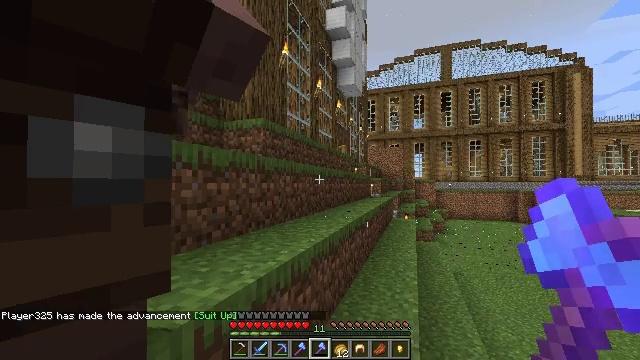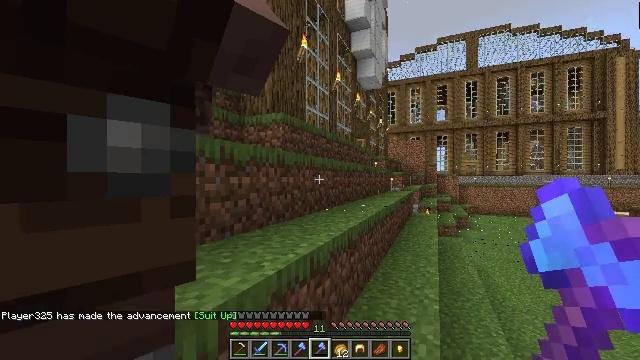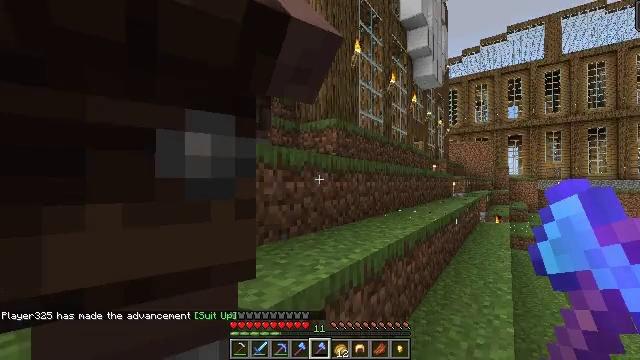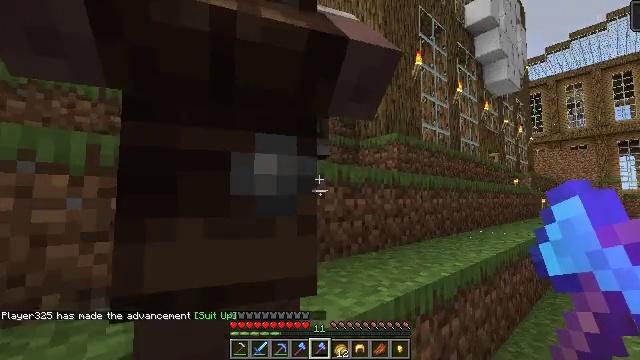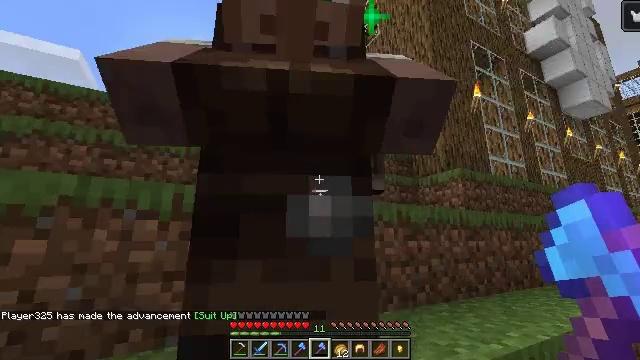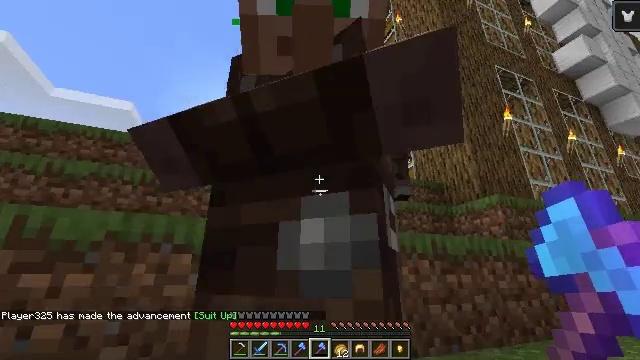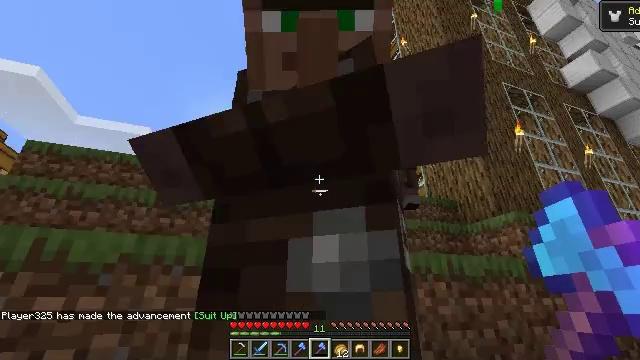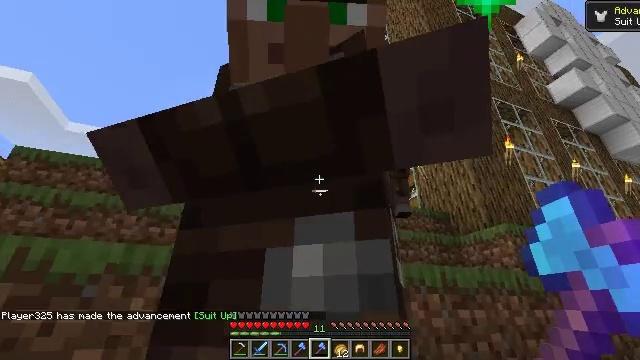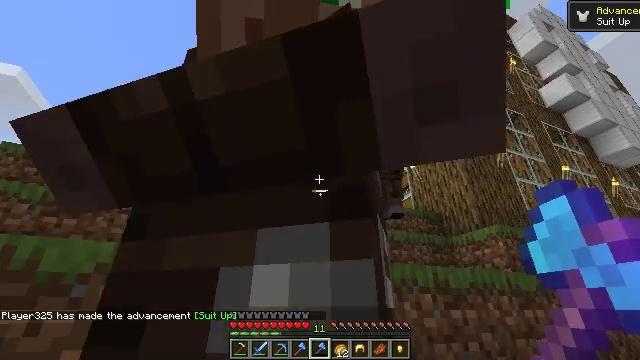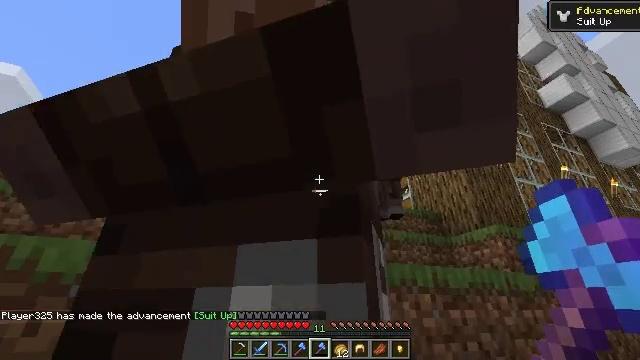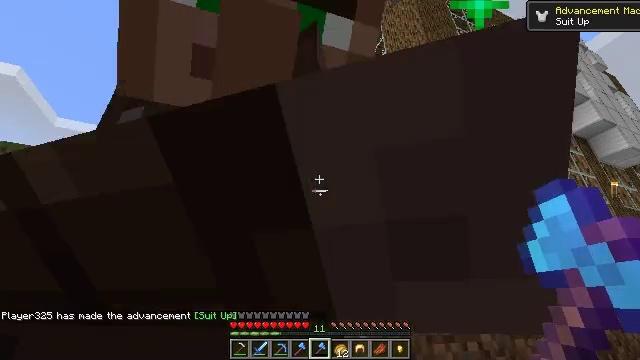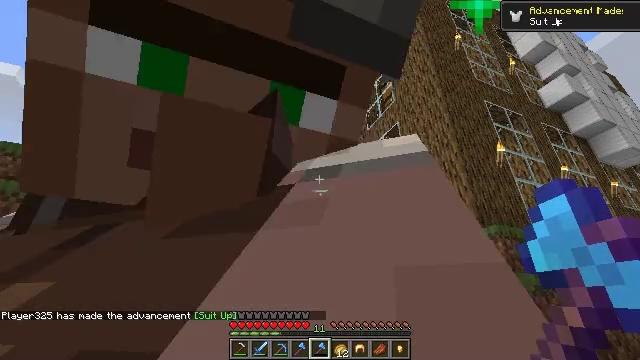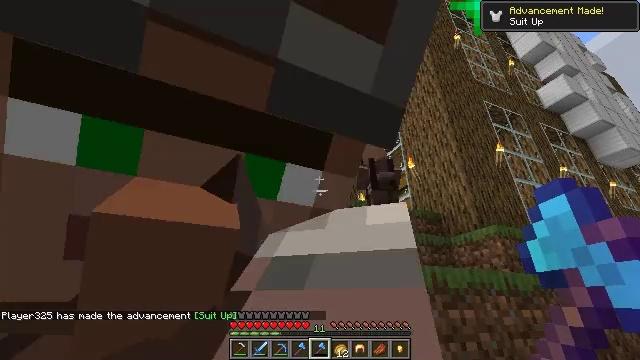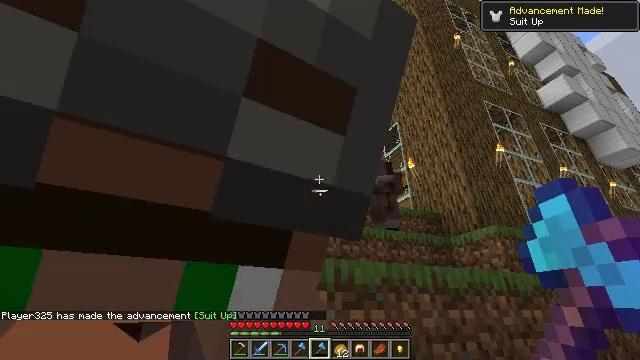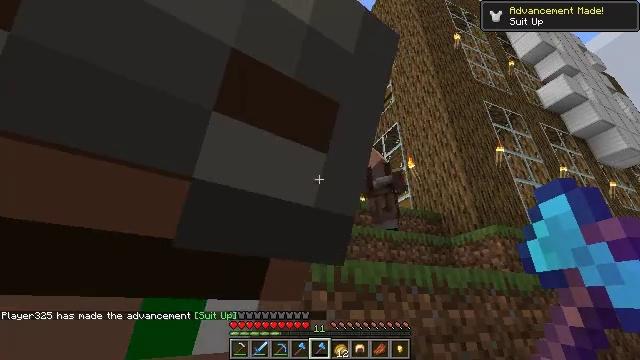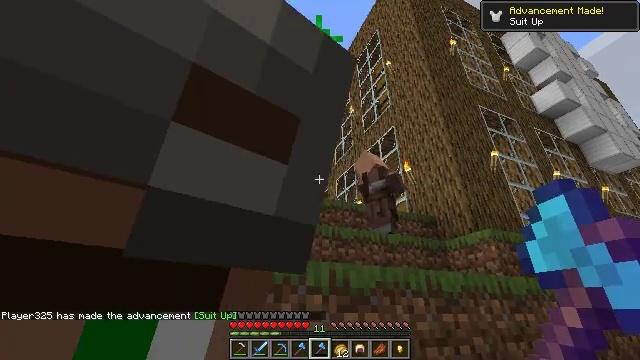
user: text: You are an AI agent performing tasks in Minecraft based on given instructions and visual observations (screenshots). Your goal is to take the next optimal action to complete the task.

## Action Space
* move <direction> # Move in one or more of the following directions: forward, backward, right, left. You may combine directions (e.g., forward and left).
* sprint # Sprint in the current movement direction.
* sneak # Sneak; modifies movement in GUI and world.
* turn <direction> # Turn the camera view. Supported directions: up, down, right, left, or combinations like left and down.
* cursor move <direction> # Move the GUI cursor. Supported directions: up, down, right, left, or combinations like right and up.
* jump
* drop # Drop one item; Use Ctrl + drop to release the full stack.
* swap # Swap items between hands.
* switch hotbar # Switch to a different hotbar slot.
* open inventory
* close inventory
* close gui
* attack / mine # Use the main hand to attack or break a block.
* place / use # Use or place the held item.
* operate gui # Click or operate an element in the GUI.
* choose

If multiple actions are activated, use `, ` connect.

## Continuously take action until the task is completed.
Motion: motion action
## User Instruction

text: Prepare to craft chainmail boots using the crafting table.
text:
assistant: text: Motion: turn left and down
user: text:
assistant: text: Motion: turn left and up
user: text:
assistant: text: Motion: turn left and up
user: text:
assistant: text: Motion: turn left and up
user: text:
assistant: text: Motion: turn left and up
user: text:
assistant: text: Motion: turn left and up
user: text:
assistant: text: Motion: turn right and up
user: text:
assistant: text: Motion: turn right
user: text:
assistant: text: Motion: no_op
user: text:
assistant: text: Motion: no_op
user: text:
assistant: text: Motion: no_op
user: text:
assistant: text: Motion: no_op
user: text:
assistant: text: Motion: no_op
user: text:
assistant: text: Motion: no_op
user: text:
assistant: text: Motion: no_op
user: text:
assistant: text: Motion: no_op
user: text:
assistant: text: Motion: no_op
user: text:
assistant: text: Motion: no_op
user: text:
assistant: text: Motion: no_op
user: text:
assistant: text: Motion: no_op
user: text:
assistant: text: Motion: no_op
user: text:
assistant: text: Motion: no_op
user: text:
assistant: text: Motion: no_op
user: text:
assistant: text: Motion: no_op
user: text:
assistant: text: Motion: no_op
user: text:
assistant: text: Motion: no_op
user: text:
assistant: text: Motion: no_op
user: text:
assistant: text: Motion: turn left and down
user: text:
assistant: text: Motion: turn left and down
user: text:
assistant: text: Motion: turn left and down